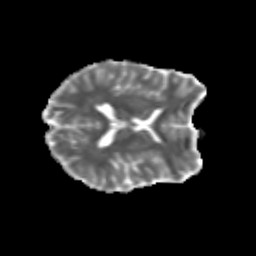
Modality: MD
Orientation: axial
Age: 21
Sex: female
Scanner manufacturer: siemens
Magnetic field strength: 3 T
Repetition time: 3.5 s
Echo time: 0.125 s